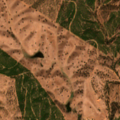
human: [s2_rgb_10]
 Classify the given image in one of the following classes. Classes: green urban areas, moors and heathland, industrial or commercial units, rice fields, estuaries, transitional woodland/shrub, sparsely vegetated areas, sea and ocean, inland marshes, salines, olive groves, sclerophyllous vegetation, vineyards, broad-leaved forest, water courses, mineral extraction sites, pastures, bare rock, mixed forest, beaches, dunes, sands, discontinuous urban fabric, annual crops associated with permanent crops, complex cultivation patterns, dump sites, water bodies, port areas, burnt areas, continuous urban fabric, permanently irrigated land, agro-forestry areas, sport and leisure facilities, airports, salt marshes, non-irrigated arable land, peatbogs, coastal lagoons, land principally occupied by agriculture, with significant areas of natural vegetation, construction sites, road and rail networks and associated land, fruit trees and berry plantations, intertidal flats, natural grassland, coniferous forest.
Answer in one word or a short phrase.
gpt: pastures, broad-leaved forest, coniferous forest, transitional woodland/shrub